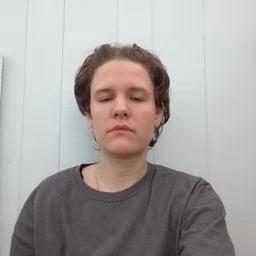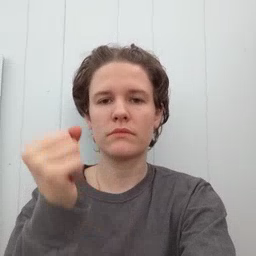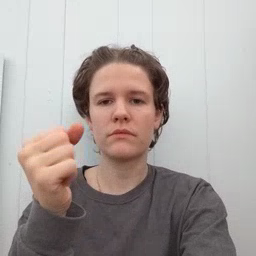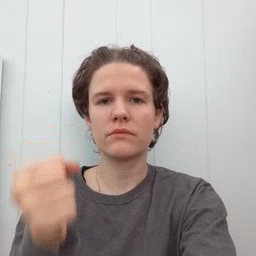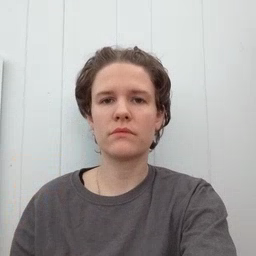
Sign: milk